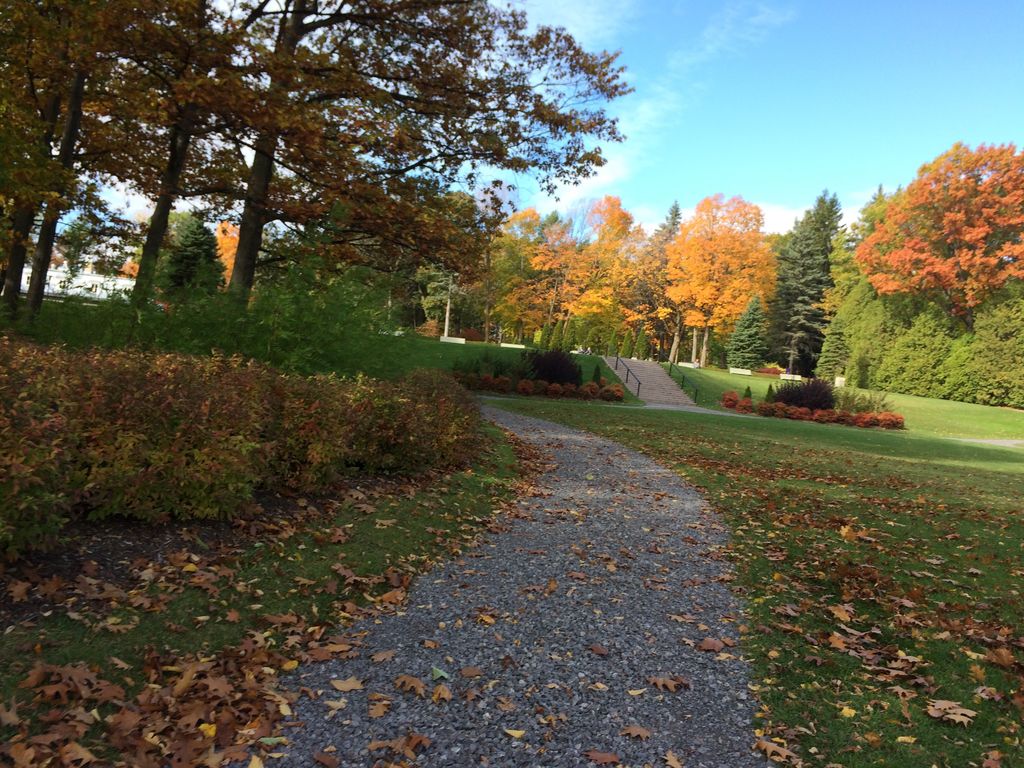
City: quebec_city